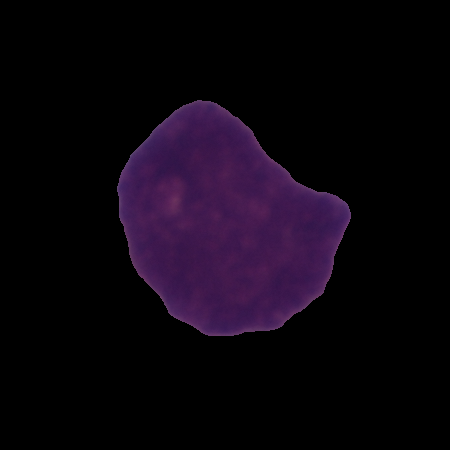
Label: cancer